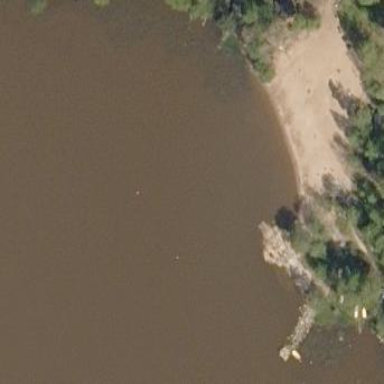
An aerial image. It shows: Swimming area for leisure on land designed for swimming sports.